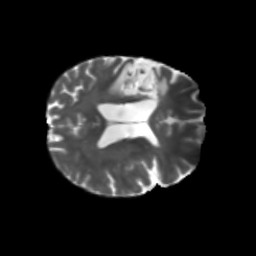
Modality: T2w
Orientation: axial
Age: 64
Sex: female
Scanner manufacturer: siemens
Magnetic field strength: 3 T
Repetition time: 5.47 s
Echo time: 0.0854 s